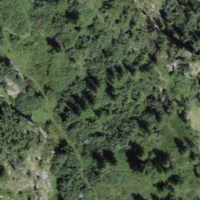
EUNIS habitat code: 26
Species observed at this site:
Carterocephalus palaemon